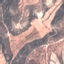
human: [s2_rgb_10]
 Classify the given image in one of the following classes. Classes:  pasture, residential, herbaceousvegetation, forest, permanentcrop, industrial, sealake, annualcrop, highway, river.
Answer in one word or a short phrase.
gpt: HerbaceousVegetation